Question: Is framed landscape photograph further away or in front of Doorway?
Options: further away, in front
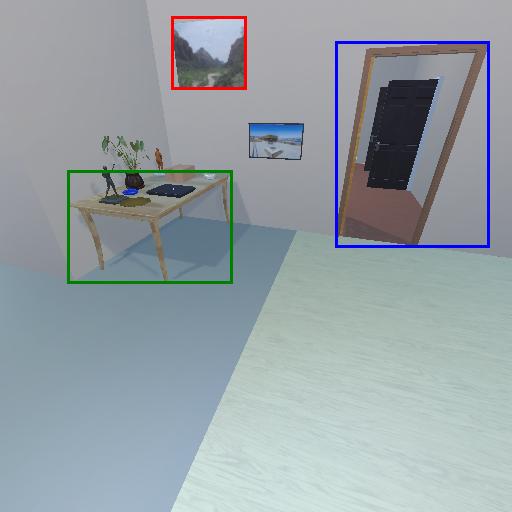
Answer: further away